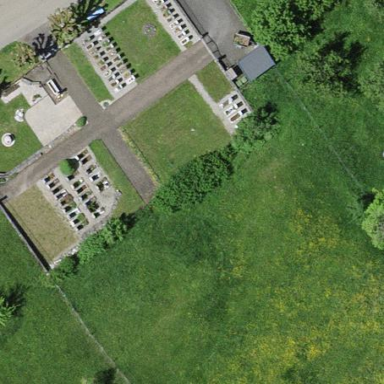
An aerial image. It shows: Grave yard.